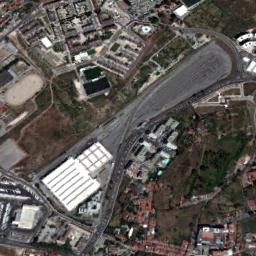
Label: railway_station